Question: I'm creating a bar graph like structure using buttons and textviews.
I want to display some specific value above each bar.
If the value is within 4 digits, it gets displayed properly but as soon as 5 digit no. comes, text gets wrapped as shown in below screenshot.
I eaven tried 'android:singleLine="true"', but that doesn't change anything.

'''
<RelativeLayout xmlns:android="http://schemas.android.com/apk/res/android"
xmlns:tools="http://schemas.android.com/tools"
android:layout_width="match_parent"
android:layout_height="match_parent" >
<SeekBar
android:id="@+id/seekBar"
style="?android:attr/progressBarStyleHorizontal"
android:layout_width="match_parent"
android:layout_height="wrap_content"
android:layout_marginTop="50dp"
android:maxHeight="9dp"
android:minHeight="9dp"
android:padding="10dp"
android:max="100"
android:progressDrawable="@drawable/seekbar_progress"
android:thumb="@drawable/shine_btn" />
<TextView
android:id="@+id/tvValue"
android:layout_width="wrap_content"
android:layout_height="wrap_content"
android:layout_alignRight="@id/seekBar"
android:layout_marginBottom="10dp"
android:layout_marginRight="10dp"
android:layout_marginTop="30dp" />
<LinearLayout
android:id="@+id/Graph01"
android:layout_width="wrap_content"
android:layout_height="200dp"
android:layout_below="@id/seekBar"
android:layout_marginTop="50dp"
android:gravity="bottom"
android:orientation="vertical"
android:weightSum="1" >
<com.example.calci.views.MyTextView
android:id="@+id/tvGraph01"
android:layout_width="wrap_content"
android:layout_height="wrap_content"
android:paddingBottom="5dp" />
<Button
android:id="@+id/btnGraph01"
android:layout_width="wrap_content"
android:layout_height="0dp"
android:layout_weight="0.1"
android:background="#99f" />
</LinearLayout>
<LinearLayout
android:id="@+id/Graph02"
android:layout_width="wrap_content"
android:layout_height="200dp"
android:layout_below="@id/seekBar"
android:layout_marginTop="50dp"
android:layout_toRightOf="@id/Graph01"
android:gravity="bottom"
android:orientation="vertical"
android:weightSum="1" >
<com.example.calci.views.MyTextView
android:id="@+id/tvGraph02"
android:layout_width="wrap_content"
android:layout_height="wrap_content"
android:paddingBottom="5dp" />
<Button
android:id="@+id/btnGraph02"
android:layout_width="wrap_content"
android:layout_height="0dp"
android:layout_weight="0.1"
android:background="#9f9" />
</LinearLayout>
<!-- AND SO ON... -->
<RelativeLayout />
'''
---
'''
seekBar.setOnSeekBarChangeListener(new OnSeekBarChangeListener() {
@Override
public void onProgressChanged(SeekBar seekBar, int progress,
boolean fromTouch) {
lp = new LinearLayout.LayoutParams(new ViewGroup.MarginLayoutParams(20,
LinearLayout.LayoutParams.WRAP_CONTENT));
lp.setMargins(55, 0, 0, 0);
tvGraph01.setLayoutParams(lp);
tvGraph01.setTextSize(6);
tvGraph01.setGravity(Gravity.CENTER);
lp = new LinearLayout.LayoutParams(new ViewGroup.MarginLayoutParams(20,
LinearLayout.LayoutParams.WRAP_CONTENT));
lp.setMargins(2, 0, 0, 0);
tvGraph02.setLayoutParams(lp);
tvGraph02.setTextSize(6);
tvGraph02.setGravity(Gravity.CENTER);
lp = new LinearLayout.LayoutParams(20, 0, 0.0002f * 2 * progress * 20);
lp.setMargins(55, 0, 0, 0);
btnGraph01.setLayoutParams(lp);
lp = new LinearLayout.LayoutParams(20, 0, 0.0002f * 2 * progress * 15);
lp.setMargins(2, 0, 0, 0);
btnGraph02.setLayoutParams(lp);
}
});
'''
---
'''
public class MyTextView extends TextView {
@Override
protected void onDraw(Canvas canvas) {
canvas.save();
// RORARING the textbox as I want to show text at right angle.
canvas.rotate(270, getWidth() / 2, getHeight() / 2);
super.onDraw(canvas);
canvas.restore();
}
}
'''
---
I guess prime reason behind this is .
I tried increasing the height of textview, but that increases the space between buttons.
I tried various values of gravity, but that also don't work.
ANY HELP APPRECIATED...
## EDIT
Anything from .'android:singleLine="true"' or 'android:ellipsize="end"' or 'android:maxLines="1"'wont work for my cause as I don't want to put for text wrapping.
I want to display the full text.
Setting 'android:layout_height="300dp"' to 'LinearLayout' didn't made any difference apart from increase in height of all buttons.
Setting 'android:layout_height="150dp"' to 'TextView' didn't made any difference as I'm setting height and width in code.
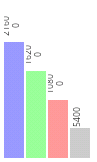
Answer: One important change which was required : changing 'android:layout_toRightOf="@id/Graph01' in to 'android:layout_toRightOf="@id/tvGraph01"'
i.e. even if textview width increases, corresponding linearlayout won't be affected.
Also, I have to set margins for 'tvGraph02','btnGraph02',etc. after increasing width of textview in code.